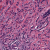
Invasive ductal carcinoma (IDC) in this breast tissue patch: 1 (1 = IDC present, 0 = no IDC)